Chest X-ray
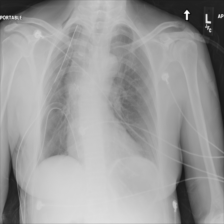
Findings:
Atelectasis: negative
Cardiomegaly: negative
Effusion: negative
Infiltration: positive
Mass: negative
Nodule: negative
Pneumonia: negative
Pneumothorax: negative
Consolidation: negative
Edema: negative
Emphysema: negative
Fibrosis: negative
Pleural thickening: negative
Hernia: negative